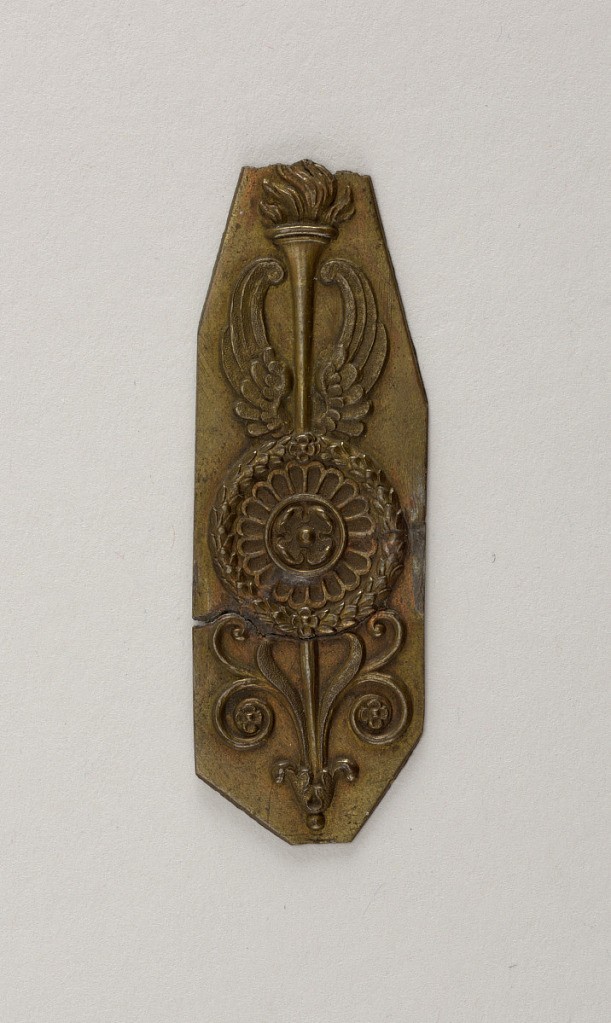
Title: Mount
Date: early 19th century
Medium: Brass
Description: Vertical irregular polygon with repoussé decoration of a patera with wings and a flaming torch and anthemion scrolls.